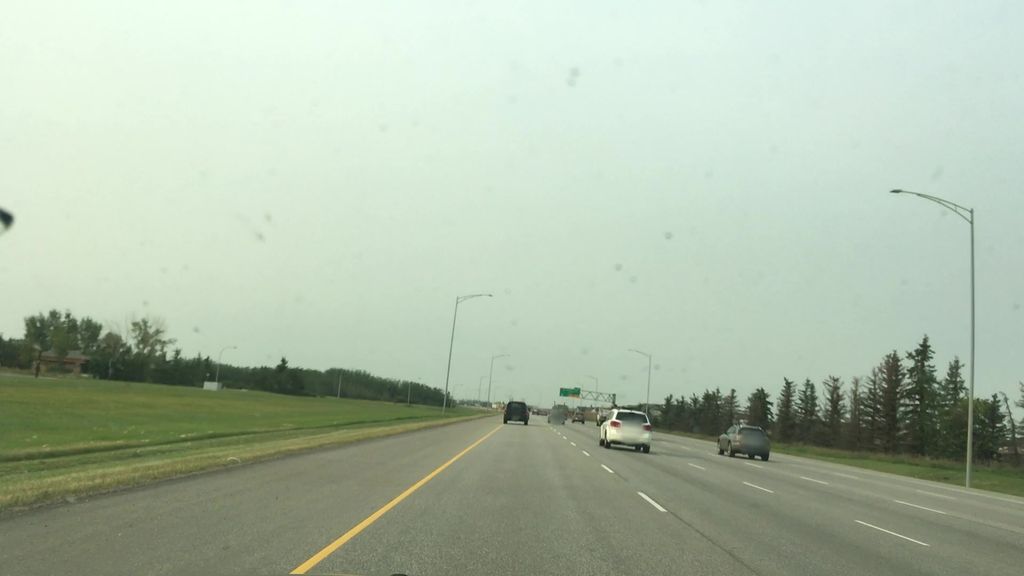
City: edmonton